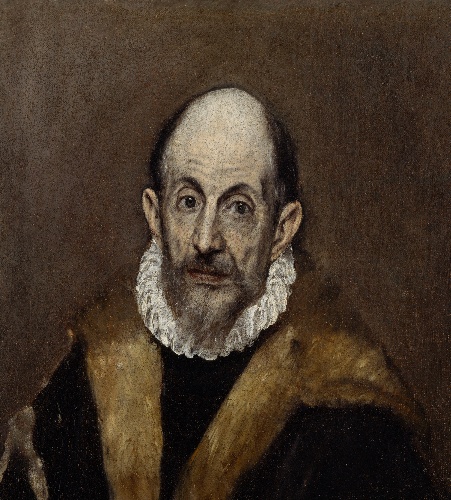
Title: Portrait of an Old Man
Artist: El Greco (Domenikos Theotokopoulos)
Artist bio: Greek, Iráklion (Candia) 1541–1614 Toledo
Date: ca. 1595–1600
Object type: Painting
Classification: Paintings
Medium: Oil on canvas
Dimensions: 20 3/4 x 18 3/8 in. (52.7 x 46.7 cm)
Department: European Paintings
Credit line: Purchase, Joseph Pulitzer Bequest, 1924
Accession year: 1924
Repository: Metropolitan Museum of Art, New York, NY
Tags: Men|Portraits